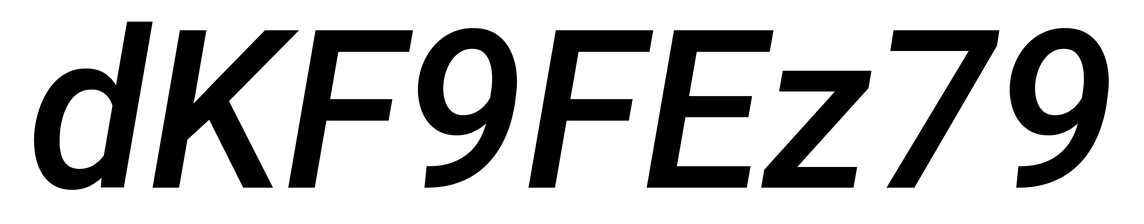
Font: Roboto-Italic_Medium_Italic